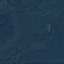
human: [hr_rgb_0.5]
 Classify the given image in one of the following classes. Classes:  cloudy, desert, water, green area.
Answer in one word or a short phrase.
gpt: green area